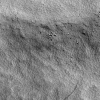
Atmospheric dust classification: not_dusty